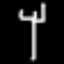
Label: fork